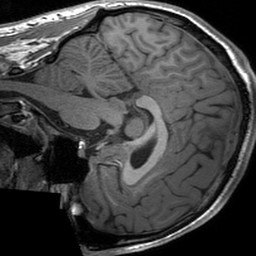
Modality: T1w
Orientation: sagittal
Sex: male
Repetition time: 1.95 s
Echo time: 0.026 s